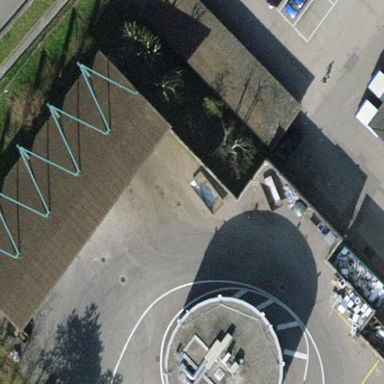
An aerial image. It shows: View of roof of building.